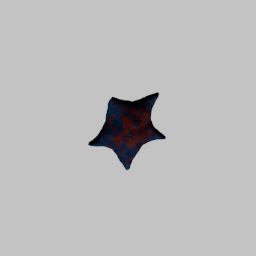
Label: animals